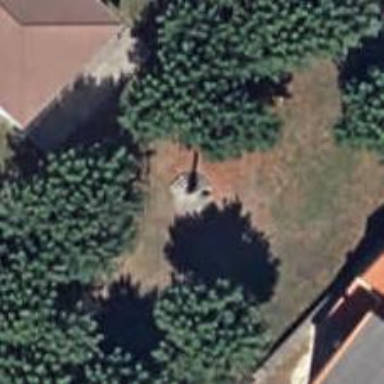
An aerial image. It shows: Wayside cross with historic significance.